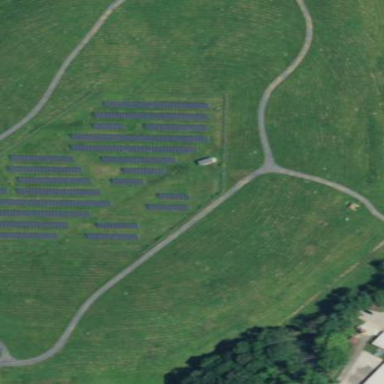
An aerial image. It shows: Solar power plant using photovoltaic technology.